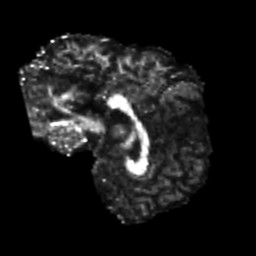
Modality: FA
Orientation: sagittal
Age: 30
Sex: male
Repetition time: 8.4 s
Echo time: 0.09 s